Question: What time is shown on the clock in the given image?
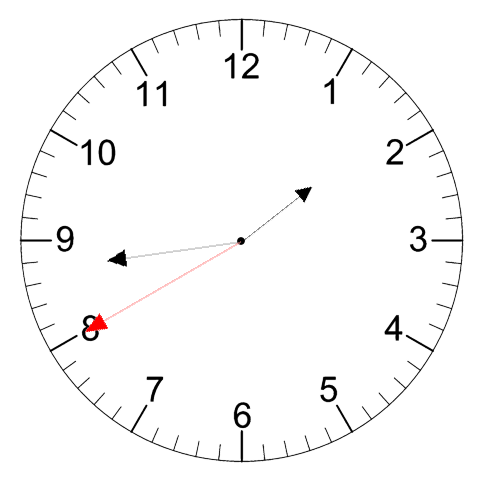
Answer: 01:43:40